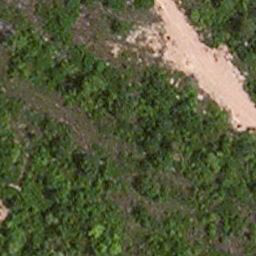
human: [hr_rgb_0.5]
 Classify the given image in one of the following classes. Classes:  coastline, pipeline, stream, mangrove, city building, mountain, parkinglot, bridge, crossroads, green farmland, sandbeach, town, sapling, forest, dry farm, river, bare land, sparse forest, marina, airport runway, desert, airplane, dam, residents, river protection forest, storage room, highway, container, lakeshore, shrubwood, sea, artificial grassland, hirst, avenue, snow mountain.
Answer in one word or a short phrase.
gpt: avenue